Question: I tried to execute a select query which I select from the different tables but I still getting duplicate record even I use "DISTINCT". Below I attached the result from my query.
'''
SELECT DISTINCT CSC.POLICYNO
,PSA.WORKFLOWID
,CSC.POLICYHOLDERNAME
,CSC.TASKTYPE
,CSC.PRODUCTCODE
,WF.STATUS
,(SELECT concat(USR.SFIRSTNAME, USR.SLASTNAME) where USR.lseqid = (select psa.userid where psa.actiontype IN(602))) AS DE_Name
,PSA.CREATEDATE AS DE_Start_date
,(SELECT UPDATEDATE FROM C_WF_PS_AUDITTRAIL WHERE WORKFLOWID = PSA.WORKFLOWID AND ACTIONTYPE IN (603) ) as DE_End_date
FROM C_WF_PS_AUDITTRAIL PSA
INNER JOIN MUSER USR ON USR.LSEQID = PSA.USERID
INNER JOIN C_WF_PS_WORKFLOW WF ON WF.WORKFLOWID = PSA.WORKFLOWID
INNER JOIN C_CSC_PS_CACHE CSC ON CSC.POLICYNO = WF.POLICYNO
WHERE WF.POLICYNO = CSC.POLICYNO
AND MONTH (PSA.CREATEDATE) = @month AND YEAR(PSA.CREATEDATE) = @year
'''

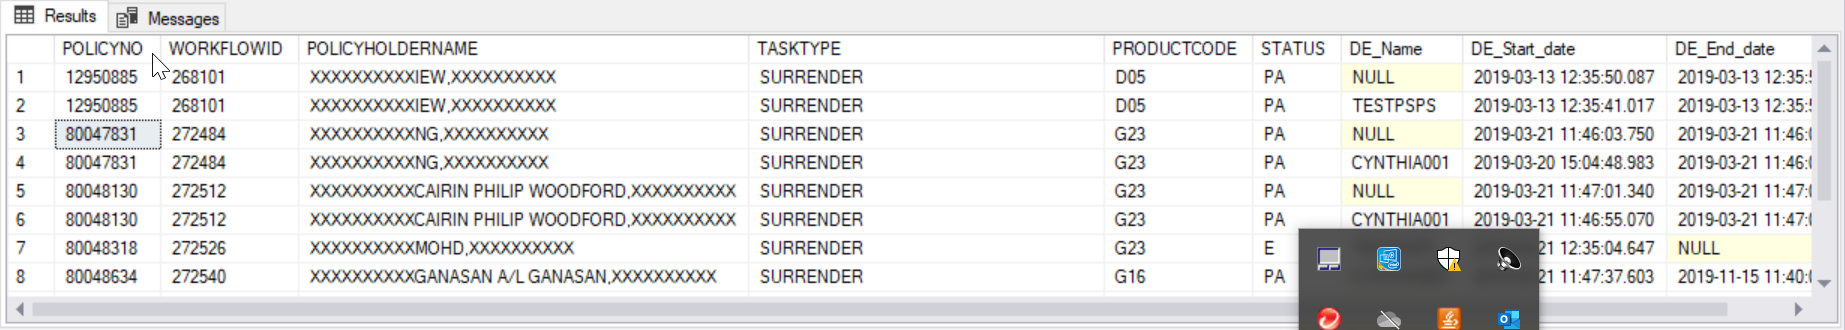
Answer: 'DE_Name' is different between 2 rows. So it's correct.
To resolve your problem, just do it
'''
WHERE WF.POLICYNO = CSC.POLICYNO and DE_name is not null
'''
However, the root causes problem is you just need to select some columns that you make sure that it is unique and make sense.